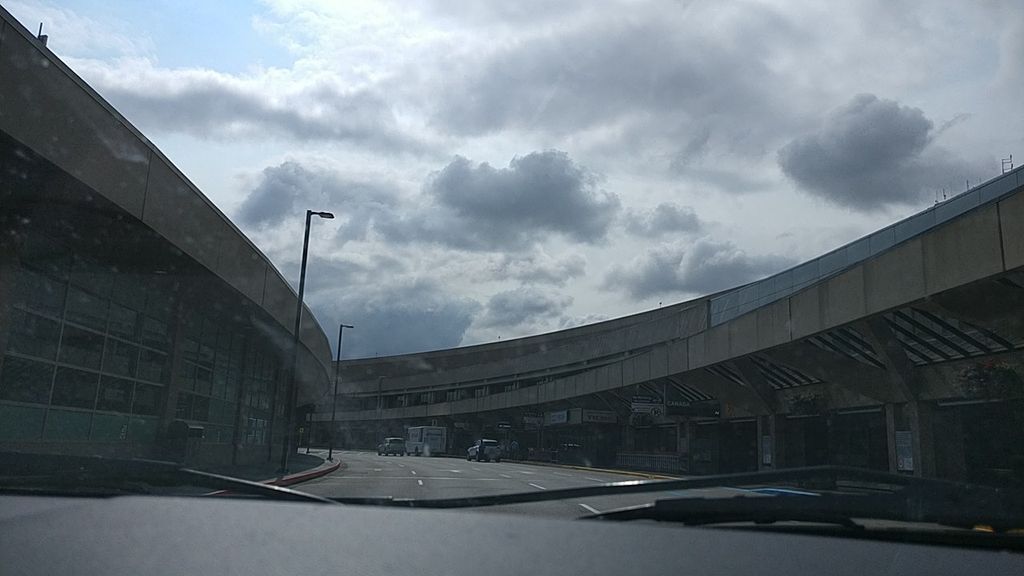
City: calgary